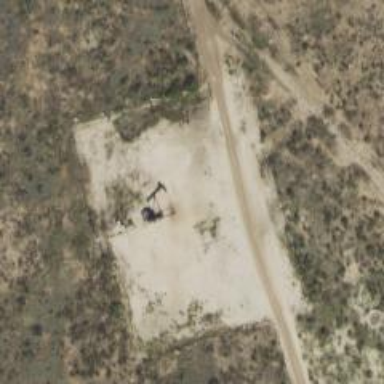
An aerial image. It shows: Petroleum well that is man-made.